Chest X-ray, PA view. Patient: 26 years old, sex F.
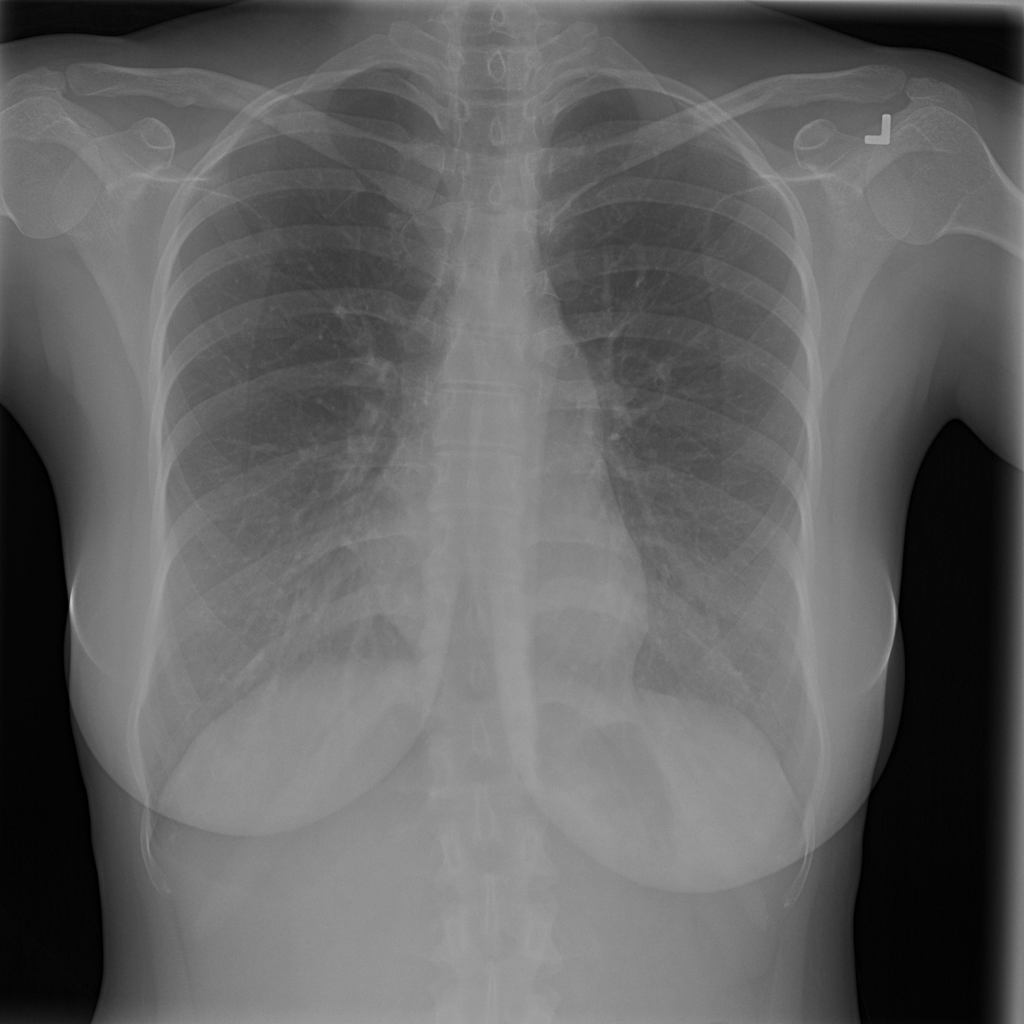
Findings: No Finding